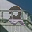
Label: 2